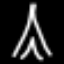
Label: The Eiffel Tower